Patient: sex M, age 62
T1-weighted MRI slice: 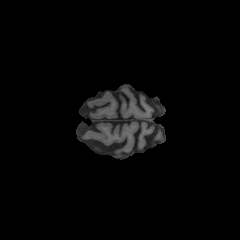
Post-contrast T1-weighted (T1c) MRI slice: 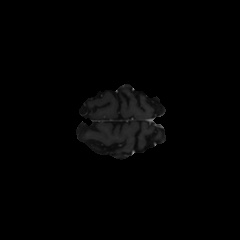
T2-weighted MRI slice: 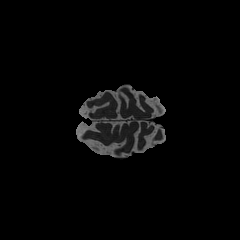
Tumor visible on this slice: no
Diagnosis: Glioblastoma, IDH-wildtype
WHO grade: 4